Question: If I open the .apk built with "PhoneGap Build" service, I find three js files in the app root folder.
'''
"phonegap.js"
"cordova-2.7.0.js"
"cordova.js"
'''
These files have different filename but identical content.
Why PG Build includes these three files if I reference only?

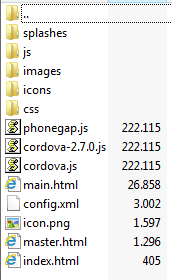
Answer: The answer to this question can be found in the official support forum:
<URL>
> Many users were including the wrong file. Allowing inclusion of any of the above avoided a lot of confusion -- enough to outweigh the footprint of two extra files, in our opinion.